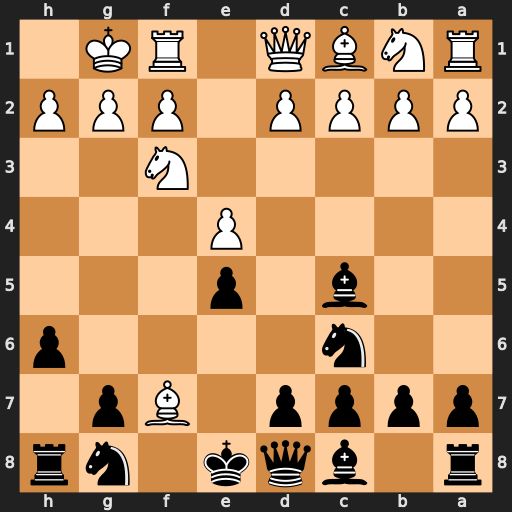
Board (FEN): r1bqk1nr/pppp1Bp1/2n4p/2b1p3/4P3/5N2/PPPP1PPP/RNBQ1RK1
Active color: b
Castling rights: kq
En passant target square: -
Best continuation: Kxf7 Nxe5+ Nxe5